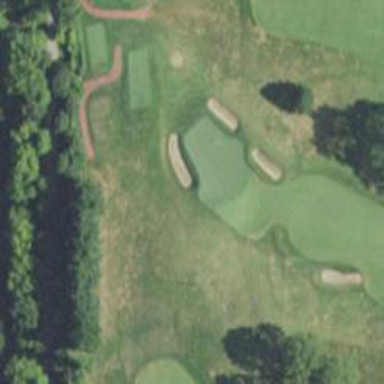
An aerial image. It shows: Golf hole.